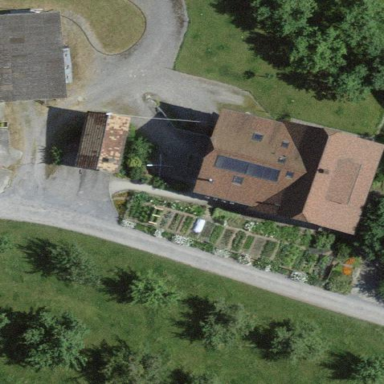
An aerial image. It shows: Farm building.